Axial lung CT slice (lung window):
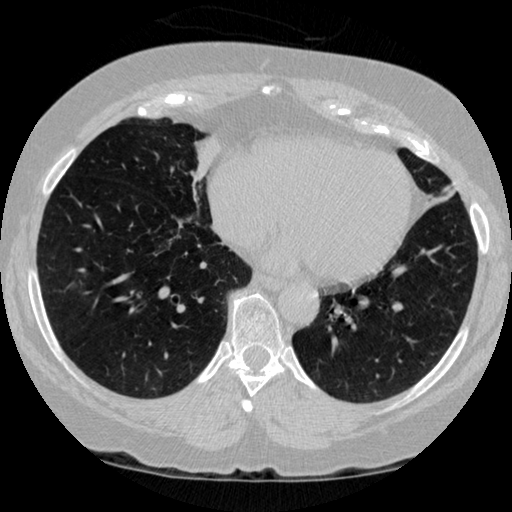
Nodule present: no